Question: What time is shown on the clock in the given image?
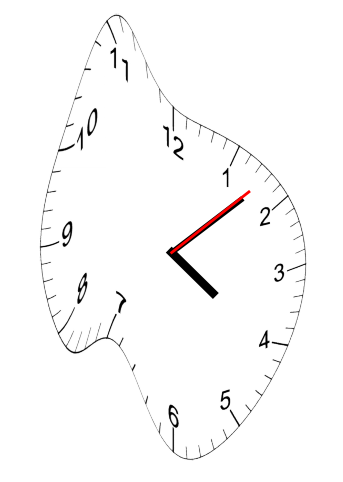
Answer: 04:08:08